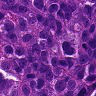
Metastatic tissue present: yes